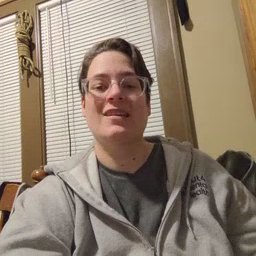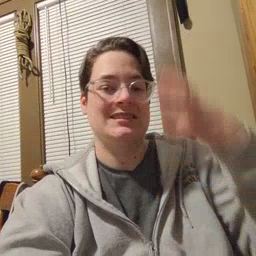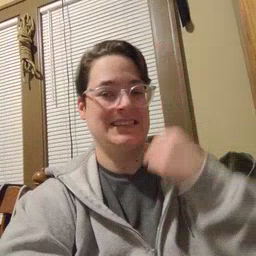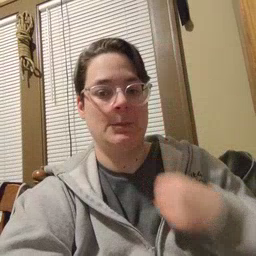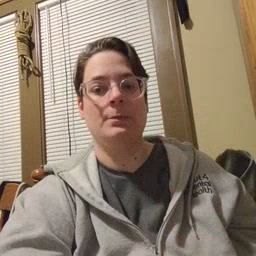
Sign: sleep